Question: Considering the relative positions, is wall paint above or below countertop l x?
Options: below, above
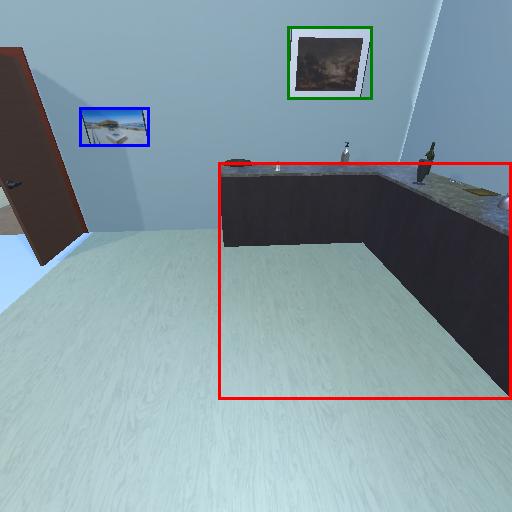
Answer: below